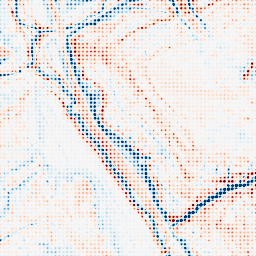
Category: edge_preserving
Decomposition family: anisotropic_diffusion
Decomposition parameters: iterations: 50
kappa: 10
gamma: 0.15
Upsampling method: sinc_hamming
Upsampling parameters: scale: 8
kernel_size: 4
Upsampling scale: 8